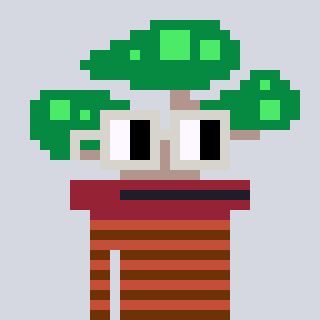
a pixel art character with square light gray glasses, a bonsai-shaped head and a rust-colored body on a cool background